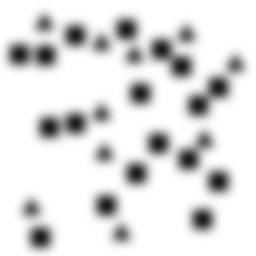
Squares: 18
Triangles: 10
Stars: 0
Total shapes: 28